Question: My aim is to create an UICollectionView with different cell sizes and all cells . There should be no empty place around the cells.
Here is an image of my Demo Application:
The are quarter, quaver and semiquaver .
So how can i realize that? How can i delete the white space around the cells to push them all together to get a look like mosaic?
thanks for your help,
brush51
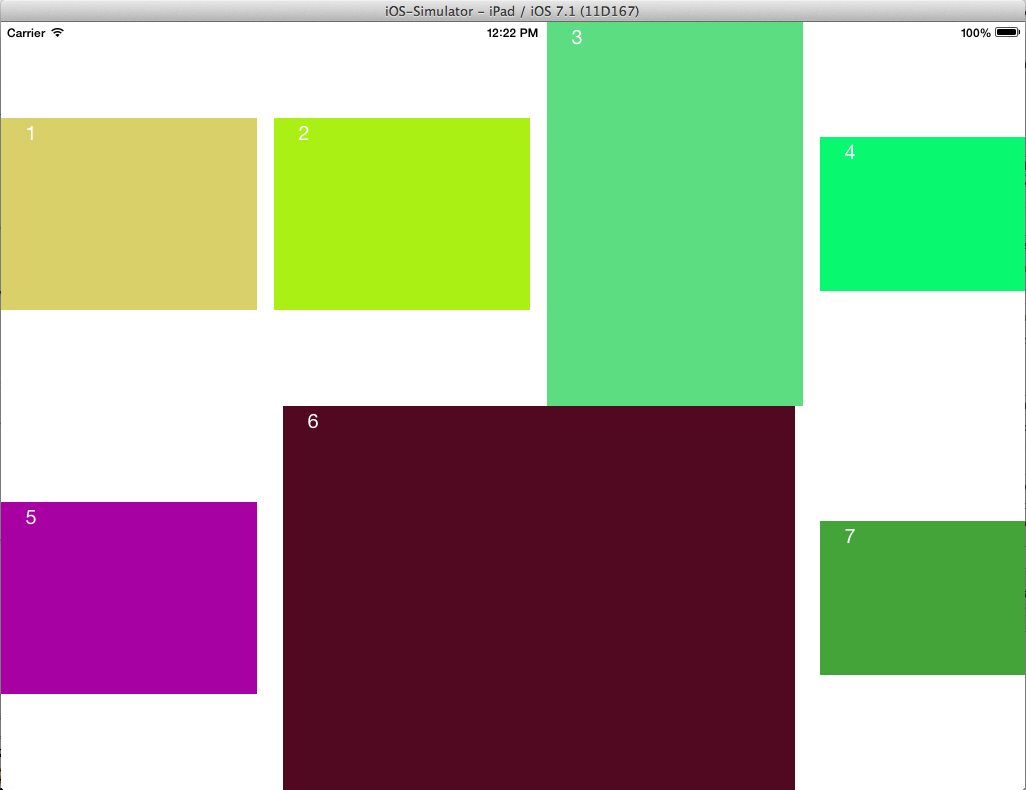
Answer: Take a look at RFQuiltLayout <URL> it is exactly what you need.